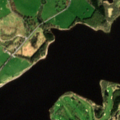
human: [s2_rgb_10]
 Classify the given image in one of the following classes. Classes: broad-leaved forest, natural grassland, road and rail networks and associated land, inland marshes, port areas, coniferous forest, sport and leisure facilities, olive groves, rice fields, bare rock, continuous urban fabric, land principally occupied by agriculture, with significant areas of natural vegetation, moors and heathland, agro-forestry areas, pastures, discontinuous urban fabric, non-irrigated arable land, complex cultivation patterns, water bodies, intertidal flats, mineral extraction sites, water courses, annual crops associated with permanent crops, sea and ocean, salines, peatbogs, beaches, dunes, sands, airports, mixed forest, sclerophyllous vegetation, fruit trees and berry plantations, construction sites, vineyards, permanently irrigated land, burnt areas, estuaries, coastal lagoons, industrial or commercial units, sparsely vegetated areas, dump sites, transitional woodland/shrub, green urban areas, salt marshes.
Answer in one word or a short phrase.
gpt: mineral extraction sites, sport and leisure facilities, pastures, coniferous forest, water bodies